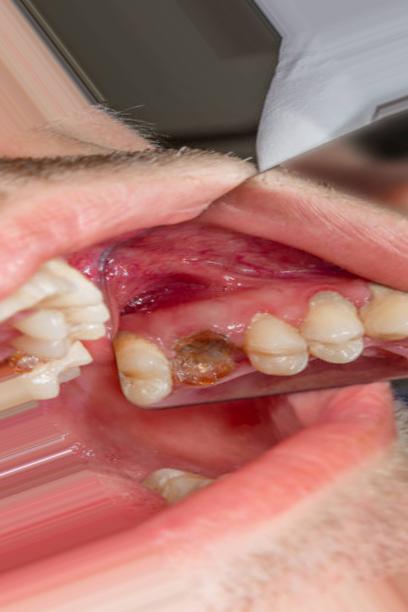
Condition: Caries